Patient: sex M, age 70
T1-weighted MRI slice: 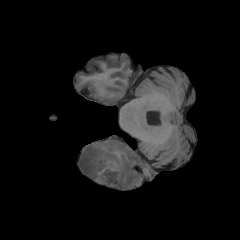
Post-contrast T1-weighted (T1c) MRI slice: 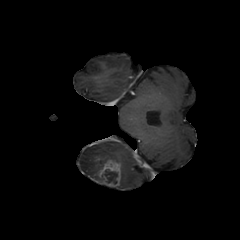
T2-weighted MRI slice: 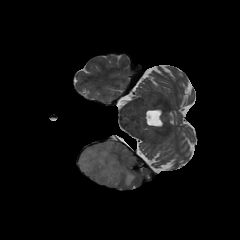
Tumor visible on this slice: yes
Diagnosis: Glioblastoma, IDH-wildtype
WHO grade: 4